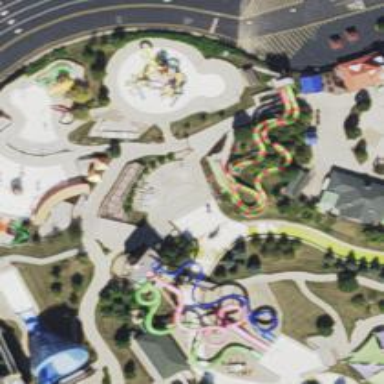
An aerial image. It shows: Water slide attraction.